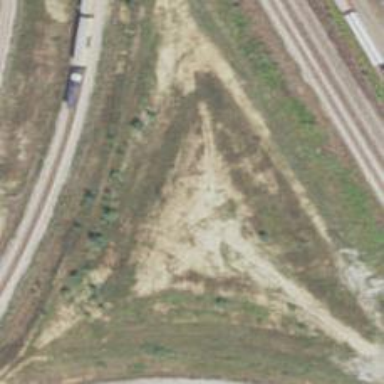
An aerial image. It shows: Site related to railway infrastructure.